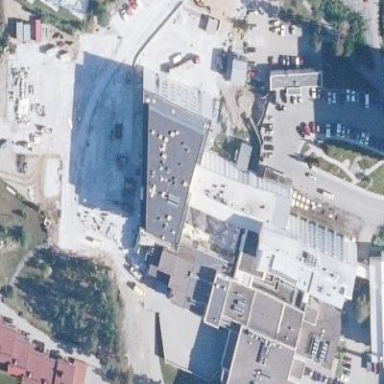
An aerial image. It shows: Hospital building.